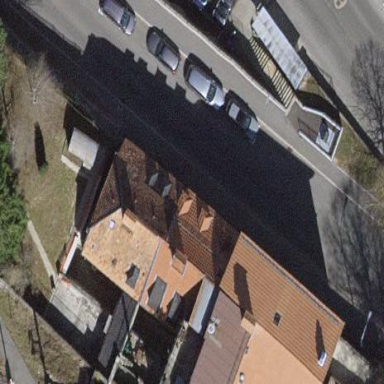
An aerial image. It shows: Gabled roof on residential building.